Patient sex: M
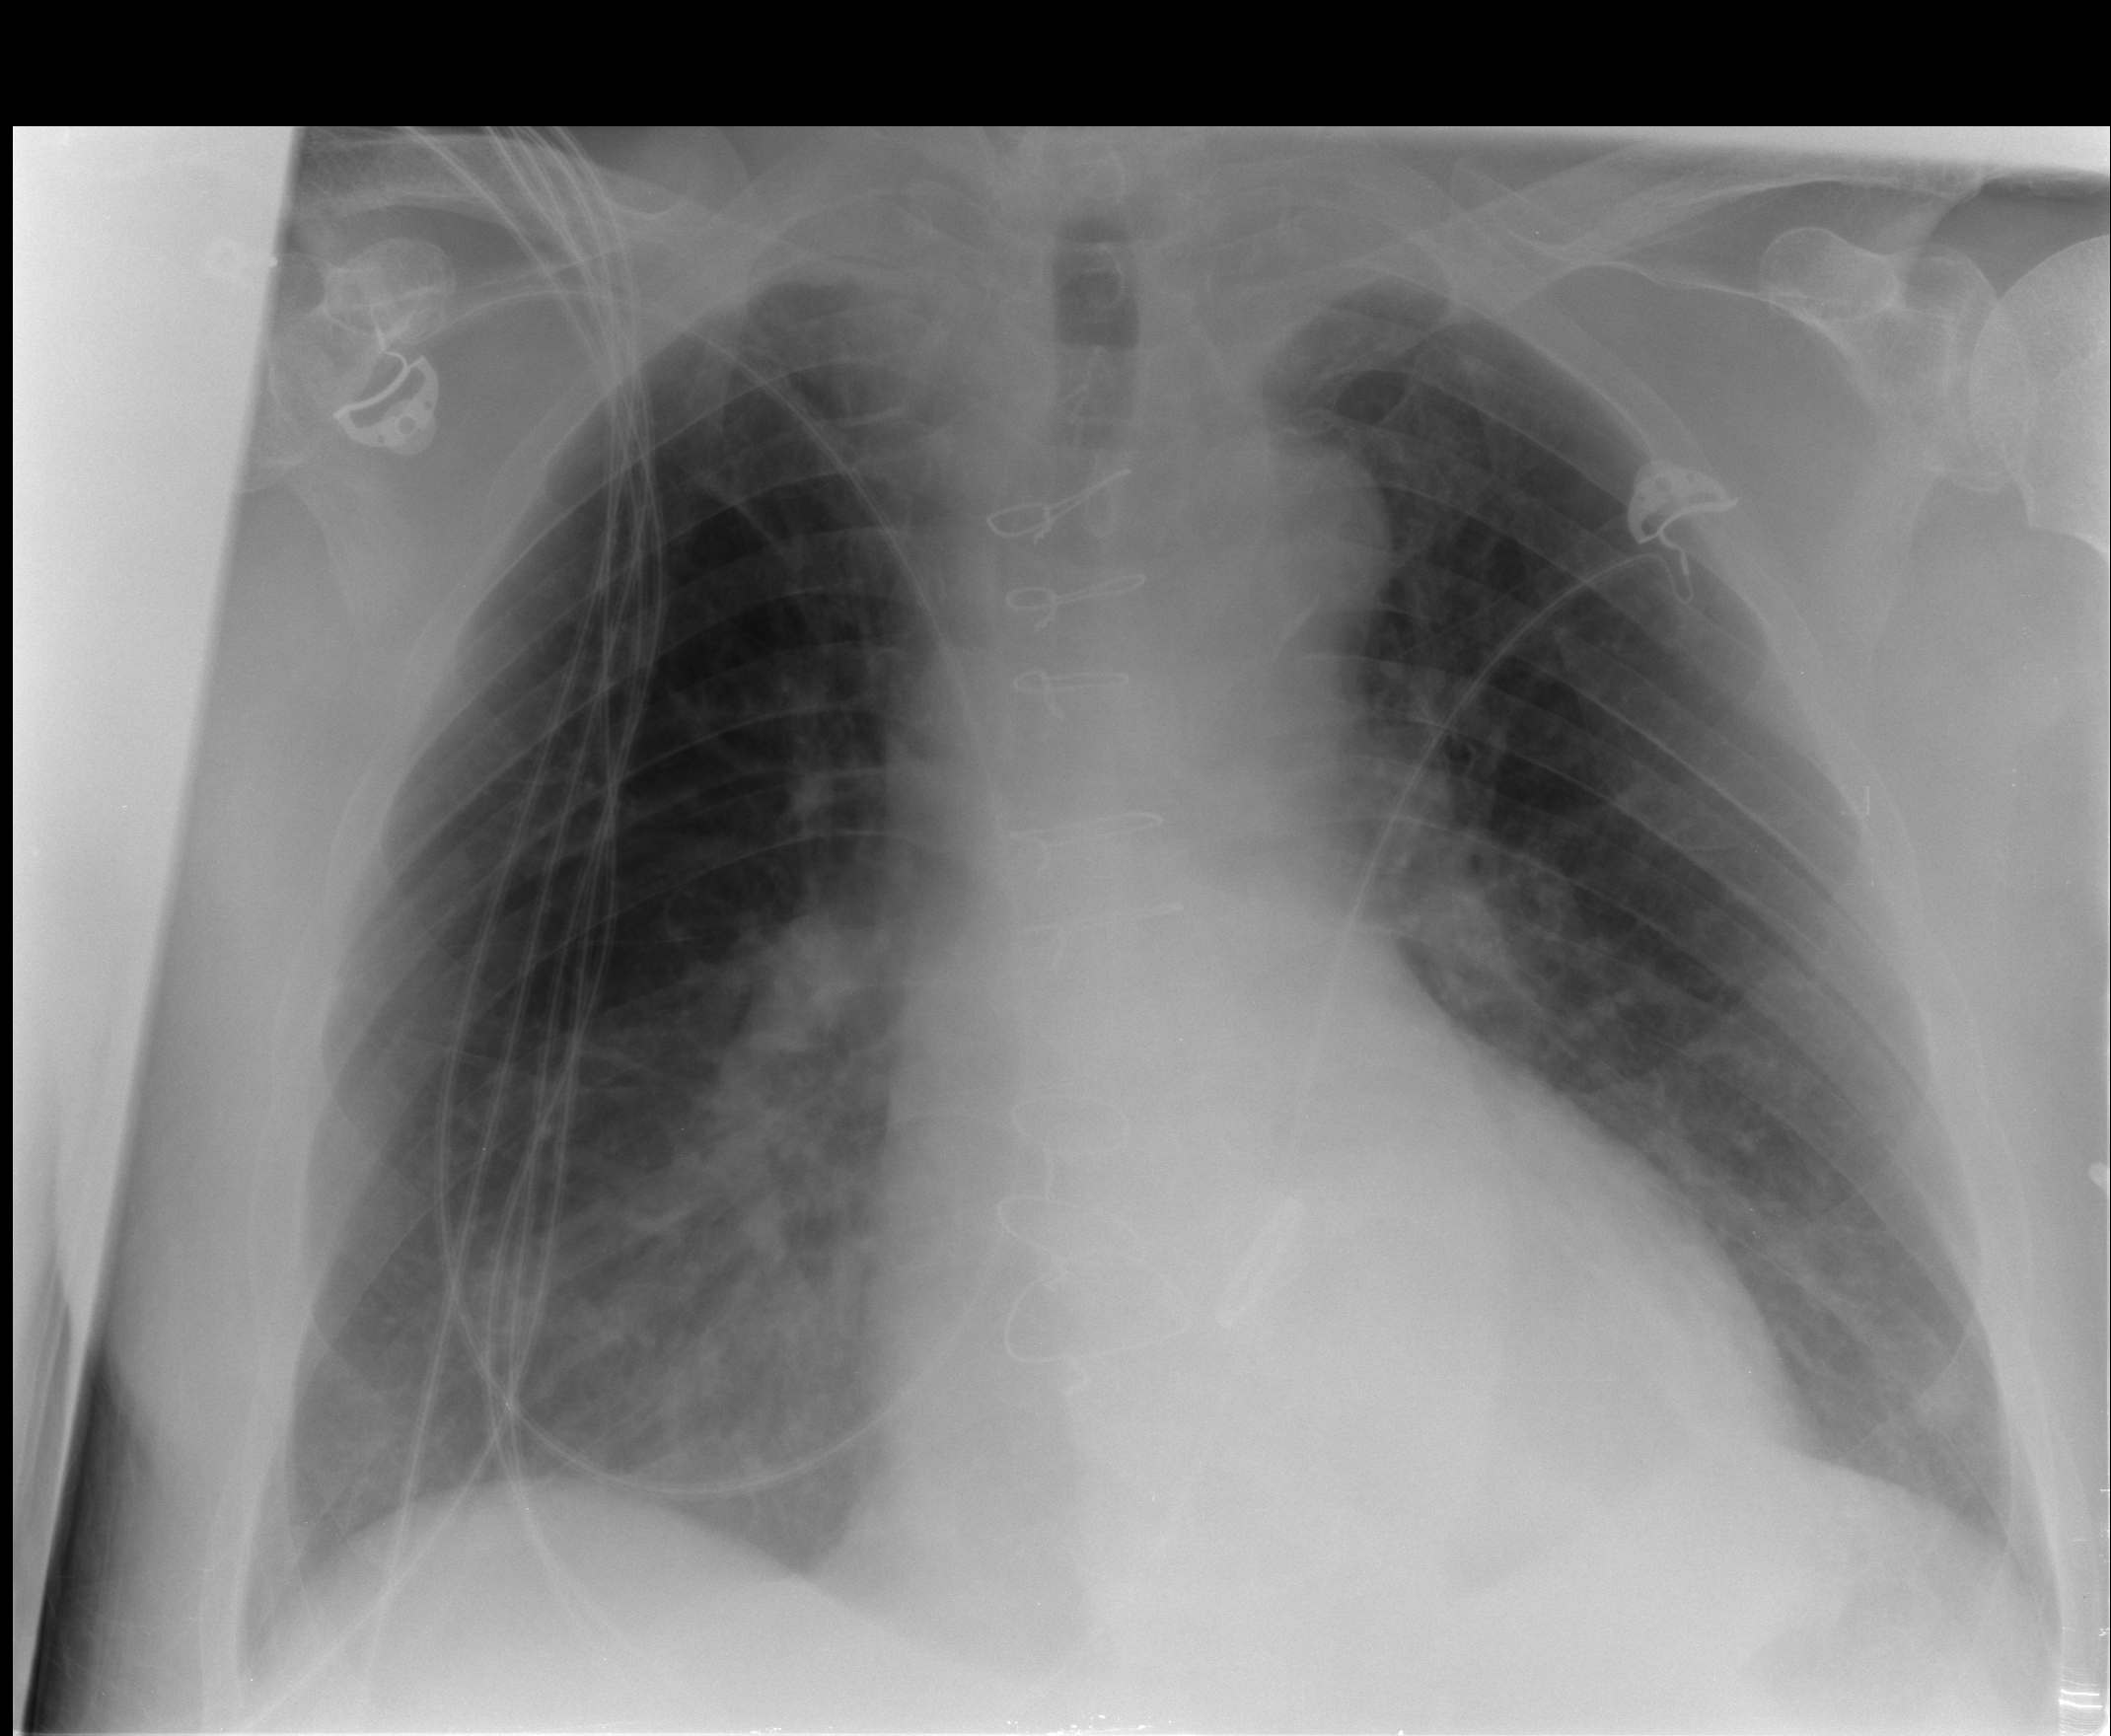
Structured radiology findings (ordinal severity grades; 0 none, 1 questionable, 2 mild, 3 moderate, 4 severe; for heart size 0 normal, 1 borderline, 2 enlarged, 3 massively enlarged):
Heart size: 2
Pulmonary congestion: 2
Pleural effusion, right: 0
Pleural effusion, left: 0
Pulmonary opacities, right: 2
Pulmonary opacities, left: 1
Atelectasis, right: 1
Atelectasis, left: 2